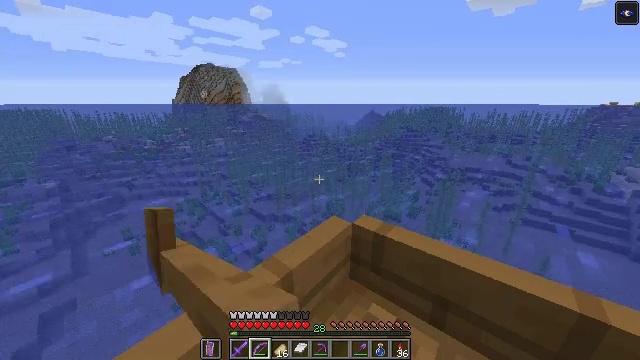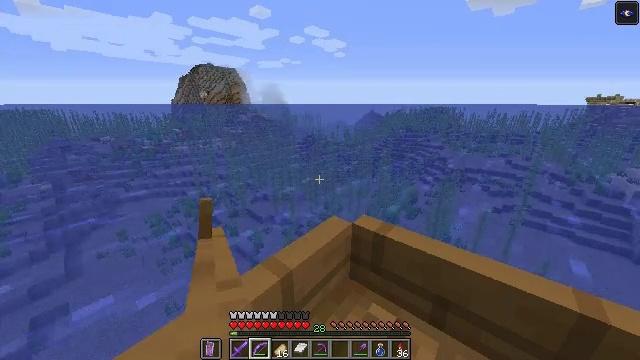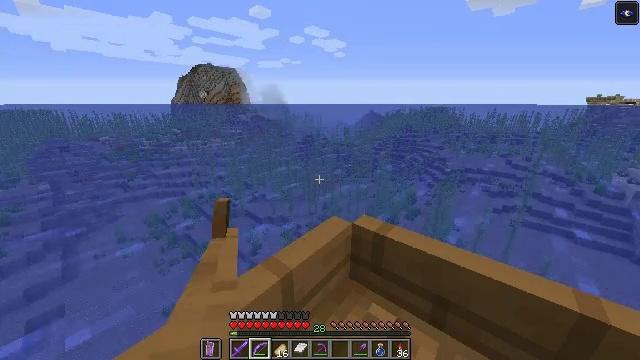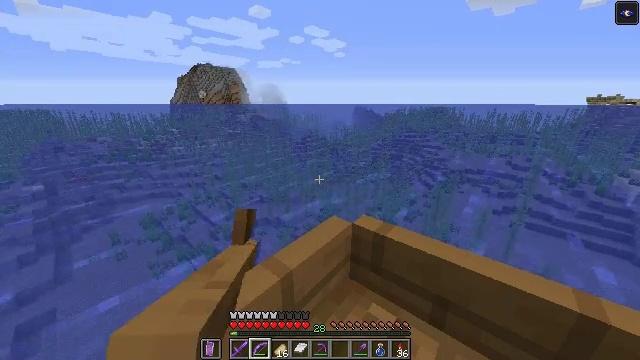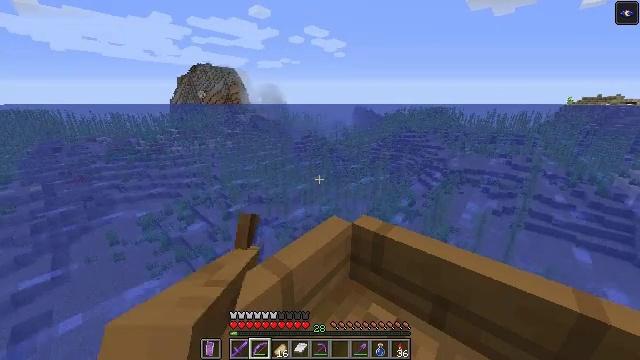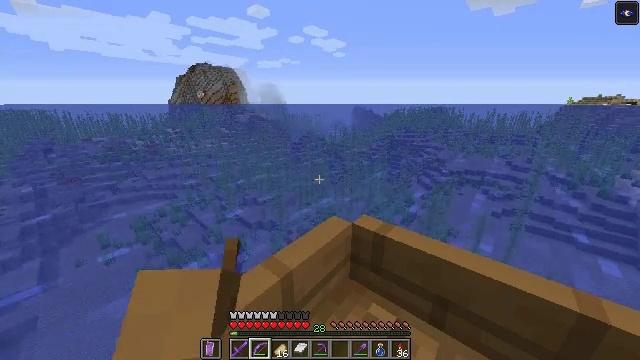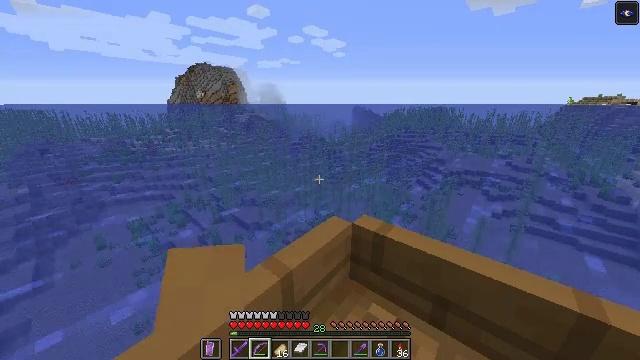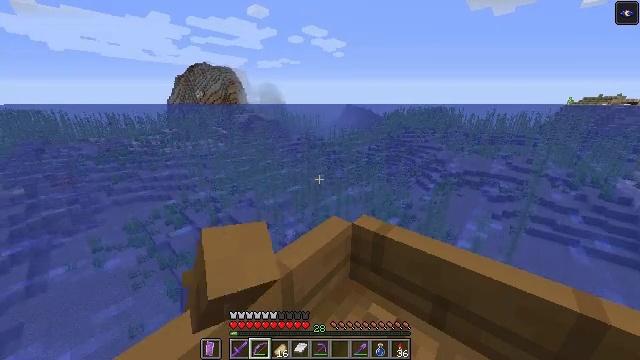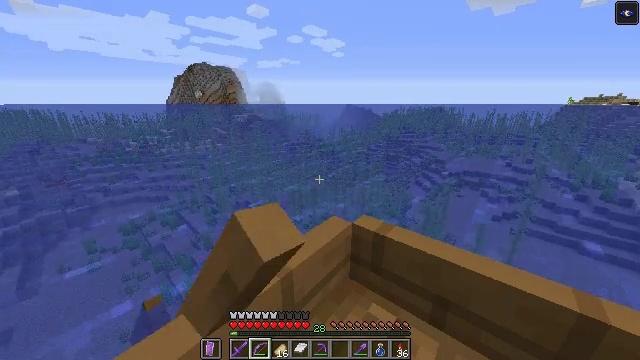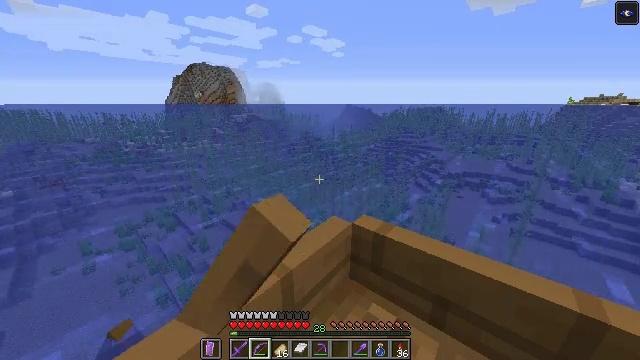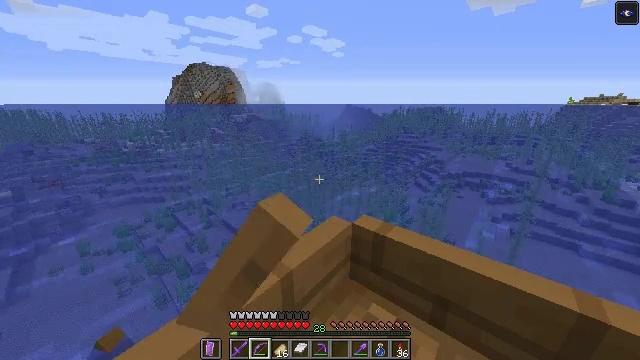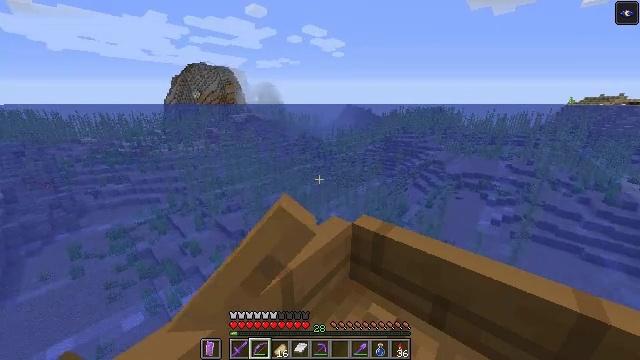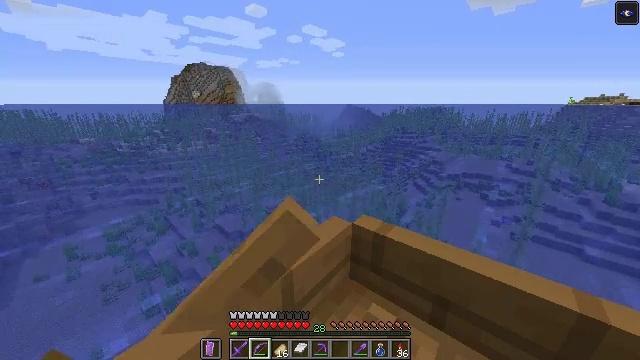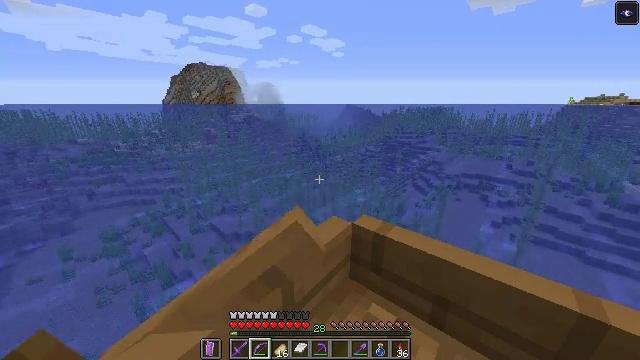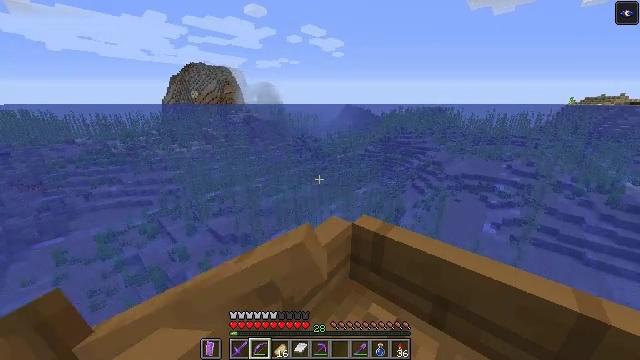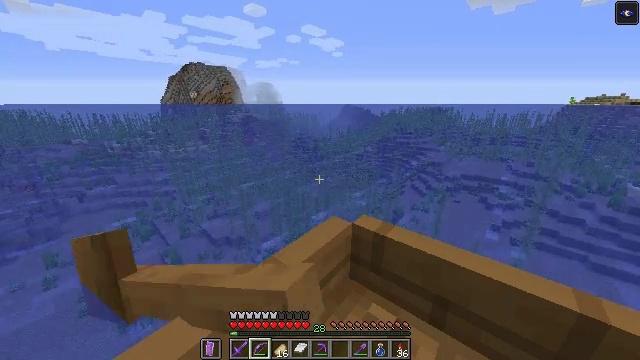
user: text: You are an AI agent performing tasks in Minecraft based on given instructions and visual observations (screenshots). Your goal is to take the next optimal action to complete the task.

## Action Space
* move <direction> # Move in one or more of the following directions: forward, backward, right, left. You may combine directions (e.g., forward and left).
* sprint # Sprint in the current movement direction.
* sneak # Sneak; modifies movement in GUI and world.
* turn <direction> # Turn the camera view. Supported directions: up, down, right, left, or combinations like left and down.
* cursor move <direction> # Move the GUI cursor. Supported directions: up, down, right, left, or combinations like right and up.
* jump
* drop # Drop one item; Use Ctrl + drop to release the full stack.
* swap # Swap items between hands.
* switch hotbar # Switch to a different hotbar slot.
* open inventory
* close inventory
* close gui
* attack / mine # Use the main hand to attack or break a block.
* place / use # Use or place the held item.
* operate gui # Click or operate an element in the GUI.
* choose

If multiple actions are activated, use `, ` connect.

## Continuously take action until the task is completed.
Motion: motion action
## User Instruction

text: Trim the tree by mining oak leaves.
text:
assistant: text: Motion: move forward, sprint
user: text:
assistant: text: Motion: move forward, sprint
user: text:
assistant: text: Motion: move forward, sprint
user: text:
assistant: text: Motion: move forward, sprint
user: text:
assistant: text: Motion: move forward, sprint
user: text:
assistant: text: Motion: move forward, sprint
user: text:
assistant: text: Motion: move forward, sprint
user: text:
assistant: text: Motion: move forward, sprint
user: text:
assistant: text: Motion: move forward, sprint
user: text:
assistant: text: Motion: move forward, sprint
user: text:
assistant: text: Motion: move forward, sprint
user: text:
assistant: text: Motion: move forward, sprint
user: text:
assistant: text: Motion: move forward, sprint
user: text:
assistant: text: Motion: move forward, sprint
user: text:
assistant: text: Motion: move forward, sprint
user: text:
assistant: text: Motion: move forward, sprint
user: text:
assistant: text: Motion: move forward, sprint
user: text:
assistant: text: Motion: move forward, sprint
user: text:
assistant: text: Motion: move forward, sprint
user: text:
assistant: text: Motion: move forward, sprint
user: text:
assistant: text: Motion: move forward, sprint
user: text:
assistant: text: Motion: move forward, sprint
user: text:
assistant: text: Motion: move forward, sprint
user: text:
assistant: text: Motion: move forward, sprint
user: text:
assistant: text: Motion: move forward, sprint
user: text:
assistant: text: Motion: move forward, sprint
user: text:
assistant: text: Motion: move forward, sprint
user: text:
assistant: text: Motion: move forward, sprint
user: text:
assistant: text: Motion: move forward, sprint
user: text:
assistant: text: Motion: move forward, sprint